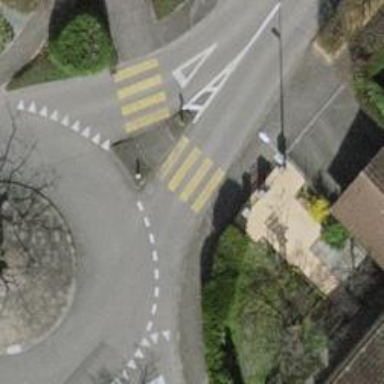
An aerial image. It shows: Uncontrolled crossing with central island on the road.